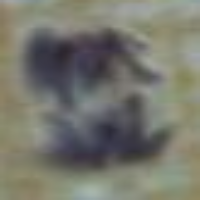
Label: anaphase